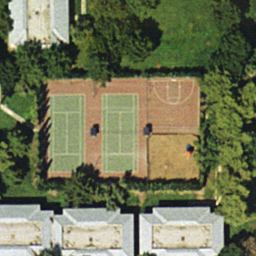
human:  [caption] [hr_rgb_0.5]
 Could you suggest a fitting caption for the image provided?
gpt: There are two tennis courts on the red ground surrounded by some buildings and plants .

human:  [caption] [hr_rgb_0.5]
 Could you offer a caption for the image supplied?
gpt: Two tennis courts are surrounded by some buildings and plants .

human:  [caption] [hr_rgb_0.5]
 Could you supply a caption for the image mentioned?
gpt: Two tennis courts arranged neatly on the red ground .

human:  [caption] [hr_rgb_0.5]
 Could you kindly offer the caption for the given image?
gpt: There are two tennis courts arranged neatly on the red ground and surrounded by some buildings .

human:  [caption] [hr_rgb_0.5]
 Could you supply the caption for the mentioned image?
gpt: There are two tennis courts arranged neatly and surrounded by some buildings and plants .